Current action and preconditions to check: trajectory_clear

Your task: For each precondition in the list above, predict whether it will hold at this action.

Consider the current scene as observed from the mobile robot's camera, and analyze the predicted future states of all dynamic agents (e.g., people, animals, vehicles, or any moving entities) within the NEXT SECOND.

IMPORTANT: Only answer "very likely" if you are absolutely certain—based on strong, clear evidence—that a dynamic agent will violate the precondition in the predicted future state. Do NOT answer "very likely" for unlikely, ambiguous, or low-probability risks.

Ask yourself for each precondition: Is there a high probability, with clear and convincing evidence, that the predicted future states of any dynamic agent will interfere with the predicted future state of the currently executing action within the NEXT SECOND, causing that precondition to fail?

Assess the risk level based on these predictions. Use "likely" or "very likely" if motions create a clear risk of interference.

Use "neutral" or "improbable" if agents are nearby but their predicted paths are clearly diverging or non-conflicting.

Failure Risk Categories: "very improbable", "improbable", "neutral", "likely", "very likely"

Answer Format: Output ONLY the probability_of_failure value from these categories: "very improbable", "improbable", "neutral", "likely", "very likely"

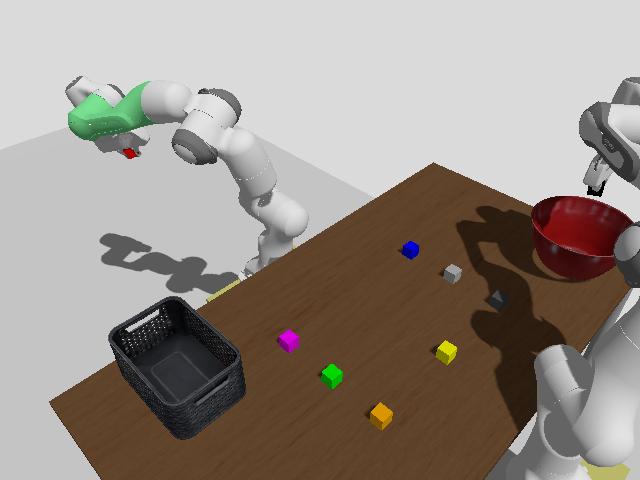

Answer: very improbable